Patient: sex F, age 72
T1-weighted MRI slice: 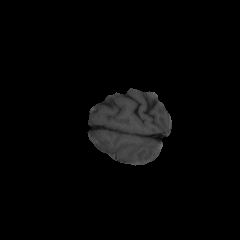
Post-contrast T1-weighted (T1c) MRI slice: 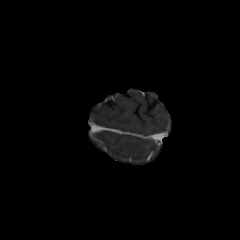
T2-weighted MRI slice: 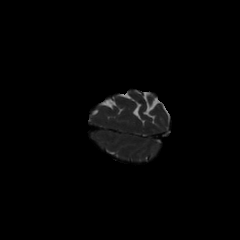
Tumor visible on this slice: no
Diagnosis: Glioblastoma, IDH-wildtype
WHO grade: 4